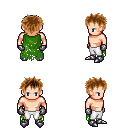
a pixel art fantasy rpg character, male body template, human, light skin, green tattered cape, white pants, brown bedhead hairstyle, metal gloves, metal boots, four views (front, back, left, right), 2x2 character sprite sheet, small pixel art, hard edges, no anti-aliasing